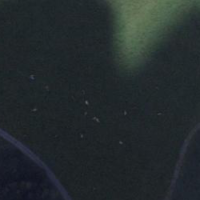
EUNIS habitat code: 23
Species observed at this site:
Platanthera bifolia
Saxifraga paniculata